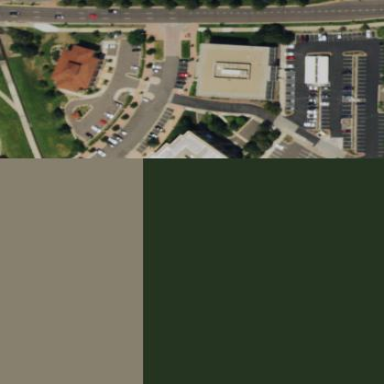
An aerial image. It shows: Office building.